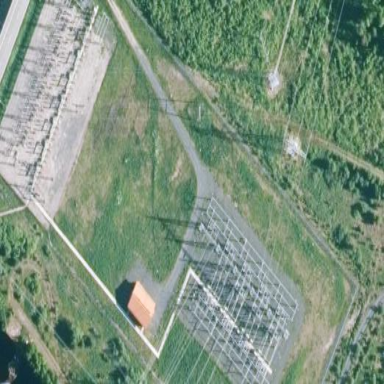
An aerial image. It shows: Transmission level substation.